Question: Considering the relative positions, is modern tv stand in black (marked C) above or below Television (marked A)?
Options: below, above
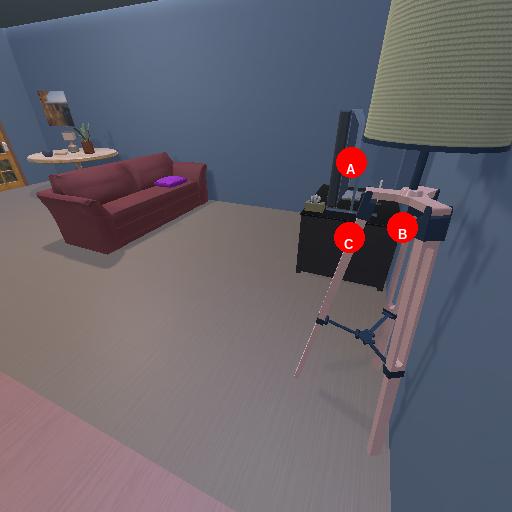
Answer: below